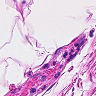
Metastatic tissue present: no